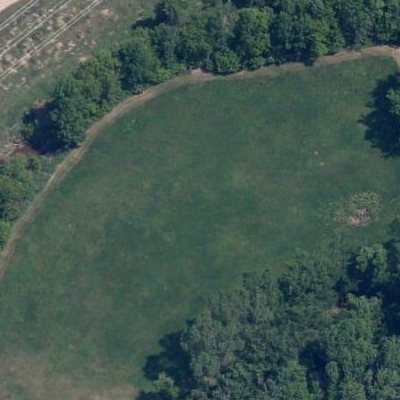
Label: Grass